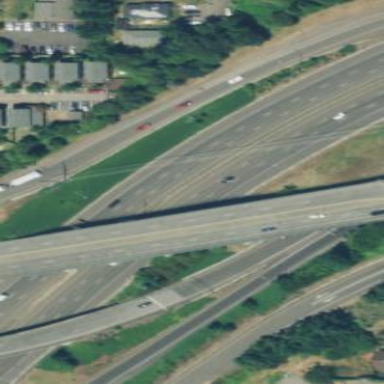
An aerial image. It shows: Bridge that is man-made.